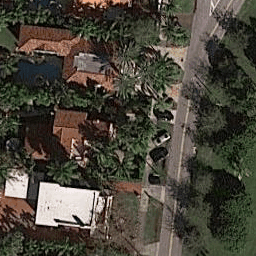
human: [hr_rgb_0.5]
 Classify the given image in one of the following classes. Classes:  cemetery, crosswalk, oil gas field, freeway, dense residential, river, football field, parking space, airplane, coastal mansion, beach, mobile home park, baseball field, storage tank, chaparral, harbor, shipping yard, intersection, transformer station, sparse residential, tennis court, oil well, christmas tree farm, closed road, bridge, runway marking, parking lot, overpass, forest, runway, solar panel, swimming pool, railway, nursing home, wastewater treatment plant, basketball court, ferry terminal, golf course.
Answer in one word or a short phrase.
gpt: coastal mansion